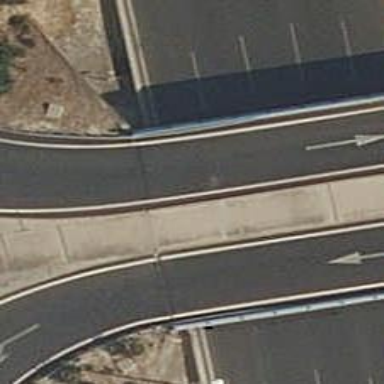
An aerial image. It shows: Unclassified road with asphalt surface running over bridge.